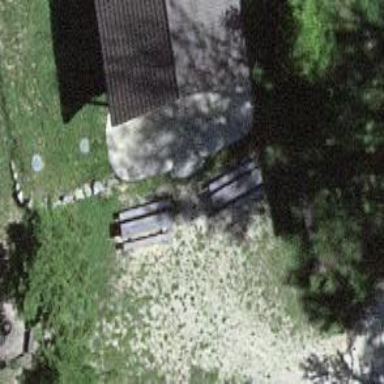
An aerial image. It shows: Picnic table located in leisure land area.